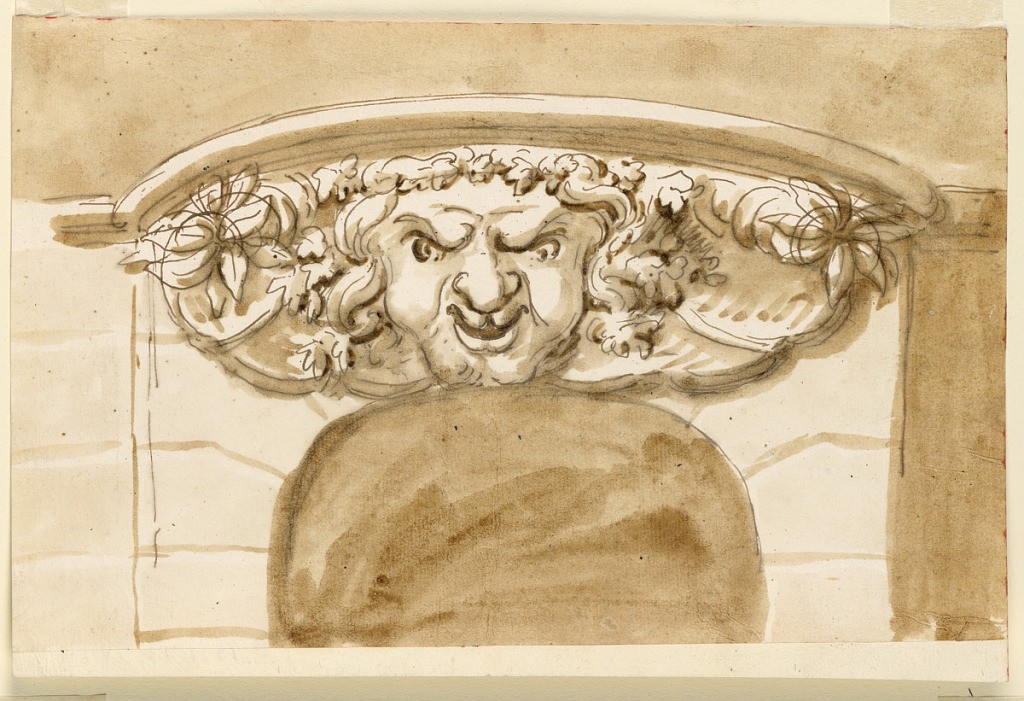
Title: Keystone over doorway
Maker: Giuseppe Barberi, Italian, 1746–1809
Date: ca. 1780
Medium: Pen and brown ink, brush and brown wash on off-white laid paper, lined
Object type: Drawing
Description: A shell with a faun's mask and blossoms. The entablature and the upper part of the door frame are shown.